Field crop: tomato
Growth stage: 2
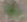
Species: solanum